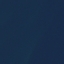
Land use / land cover: SeaLake